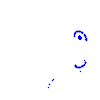
Particle: electron